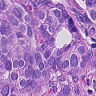
Metastatic tissue present: yes